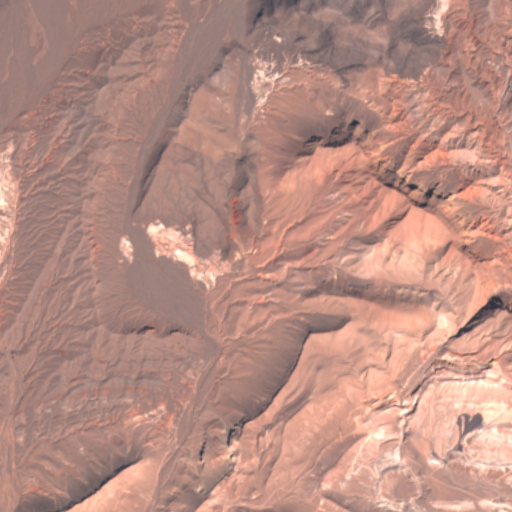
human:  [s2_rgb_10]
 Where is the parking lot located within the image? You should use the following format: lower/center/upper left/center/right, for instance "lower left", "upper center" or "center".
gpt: The parking lot is located in the lower right of the image.
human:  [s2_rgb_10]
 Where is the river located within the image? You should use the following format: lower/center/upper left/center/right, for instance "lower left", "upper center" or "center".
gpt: The river is located in the lower left of the image.
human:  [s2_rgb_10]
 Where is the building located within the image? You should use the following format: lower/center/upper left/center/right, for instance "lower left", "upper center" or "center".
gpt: The building is located in the lower right of the image.
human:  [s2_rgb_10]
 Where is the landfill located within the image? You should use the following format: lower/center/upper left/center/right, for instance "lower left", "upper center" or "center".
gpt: There is no landfill in the image.